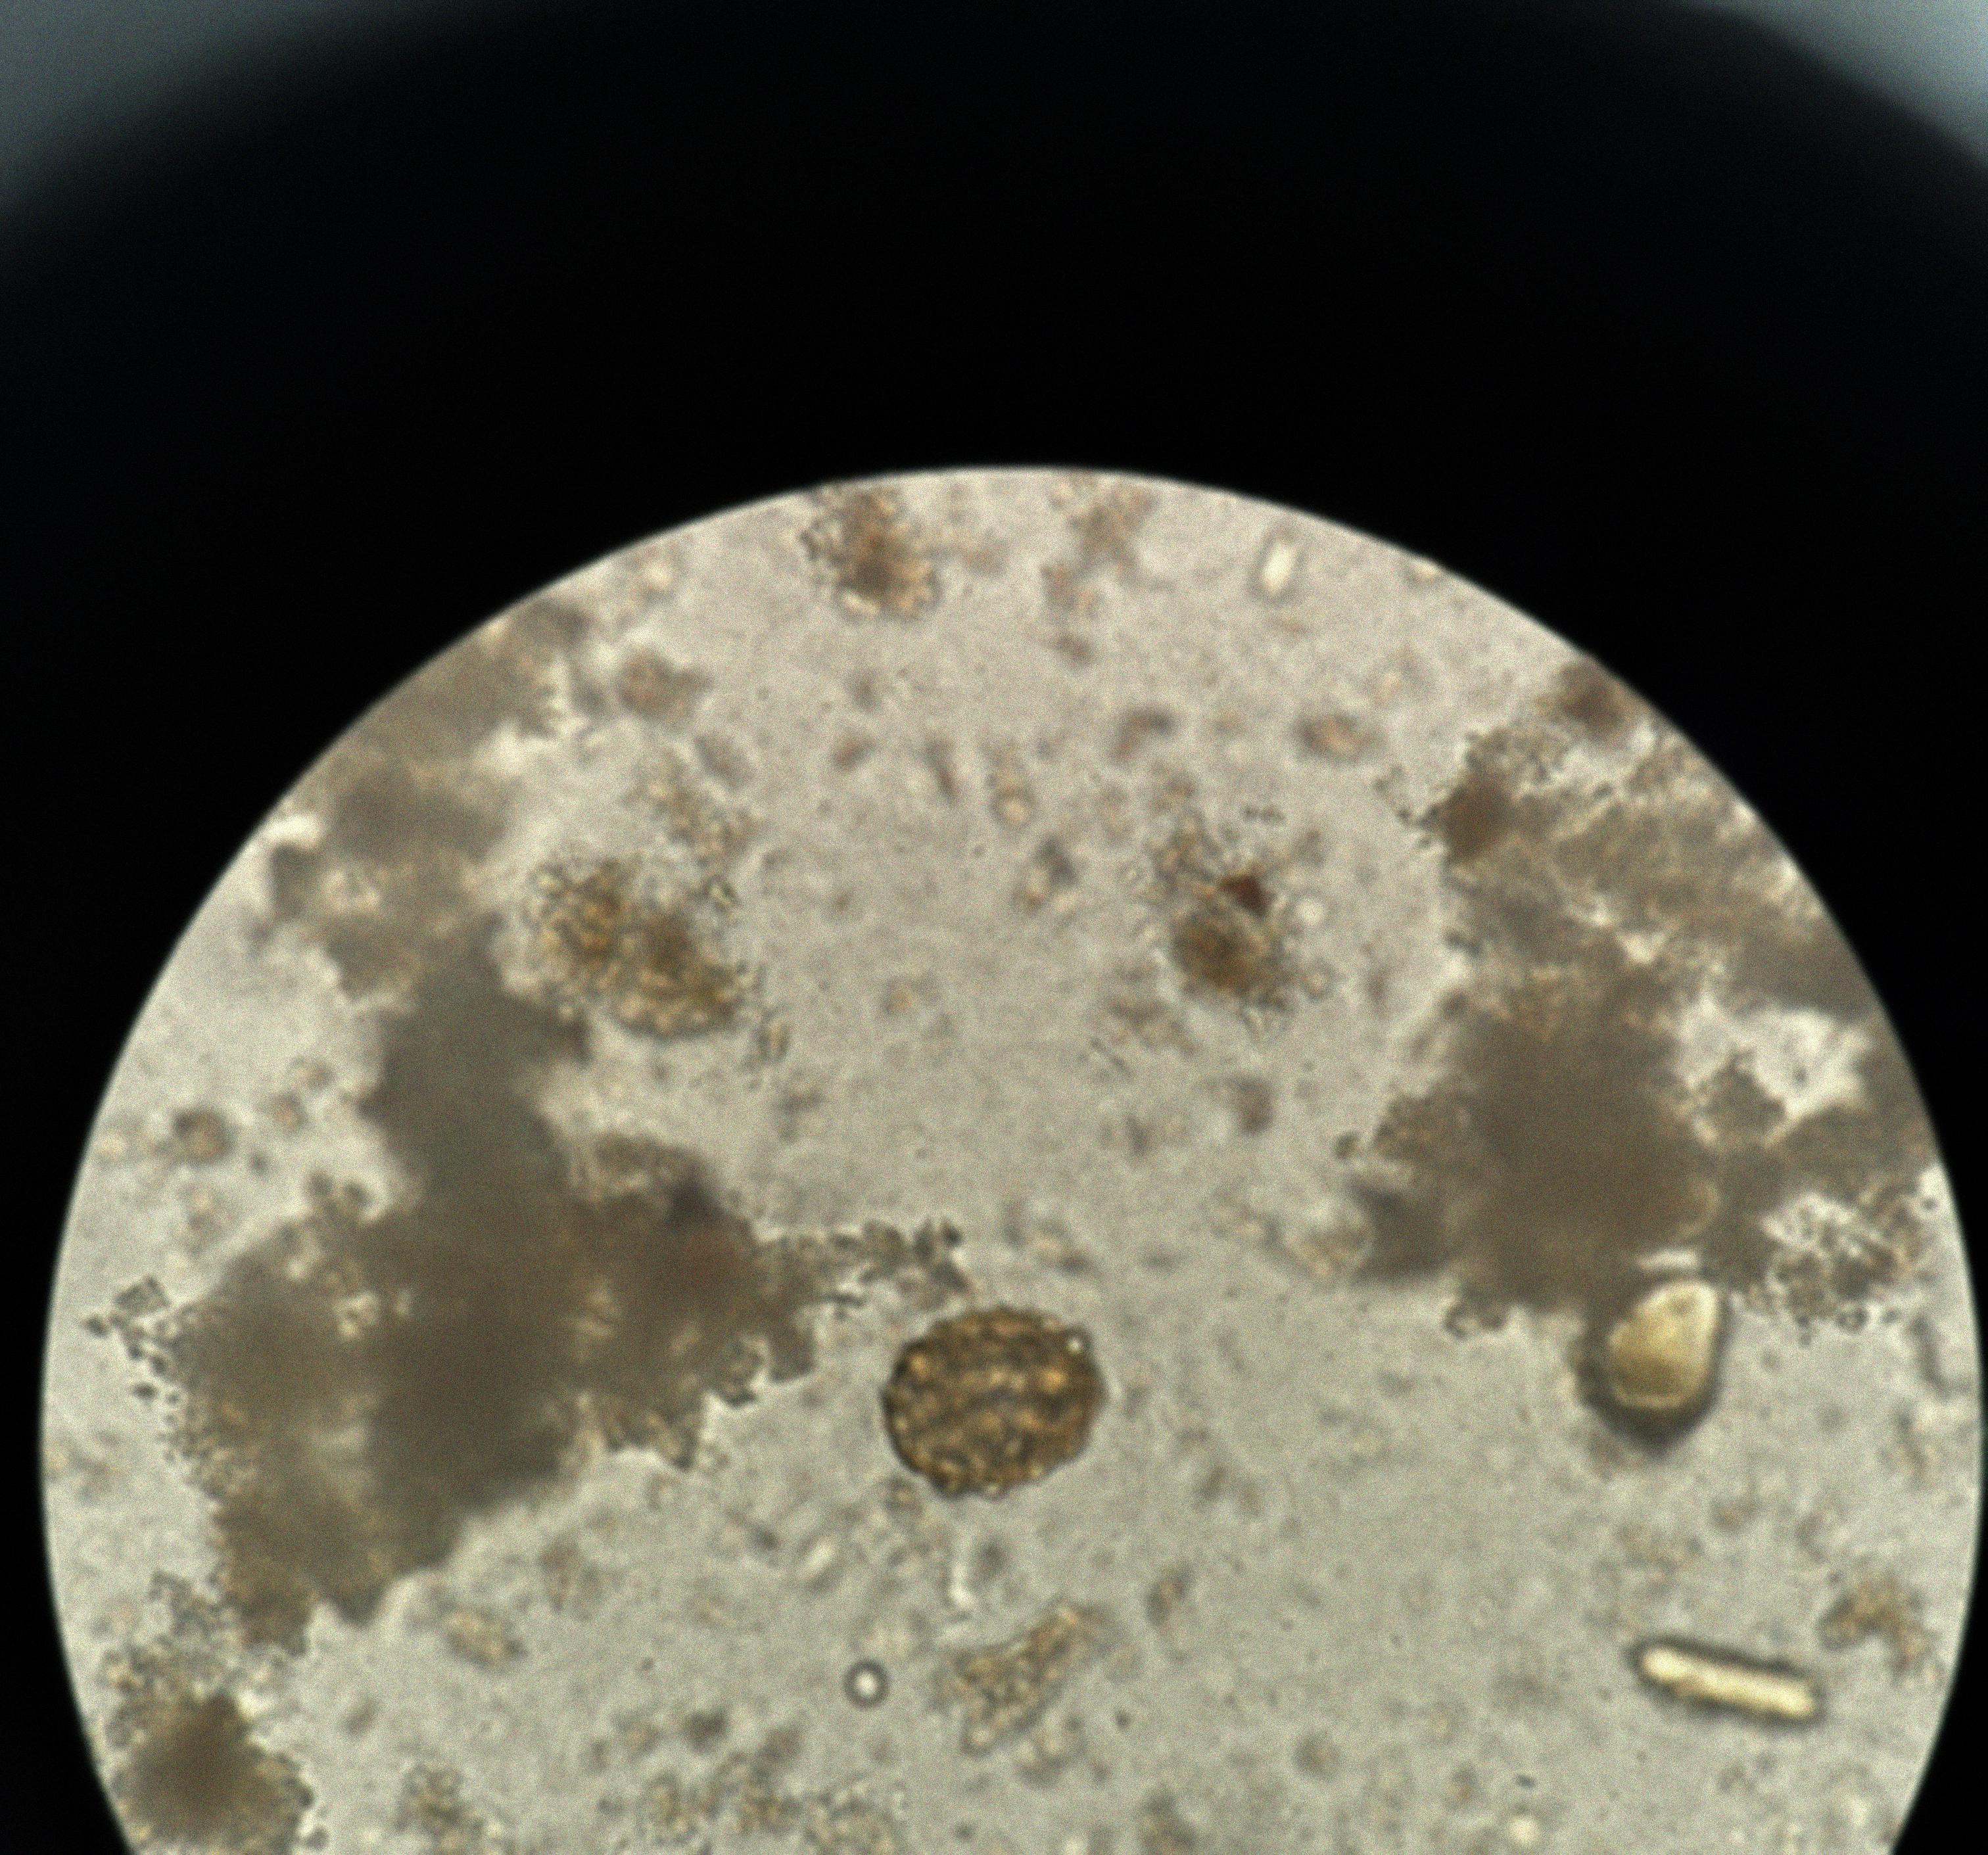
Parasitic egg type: Ascaris lumbricoides